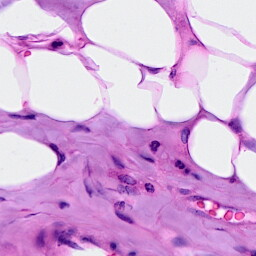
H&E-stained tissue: Breast